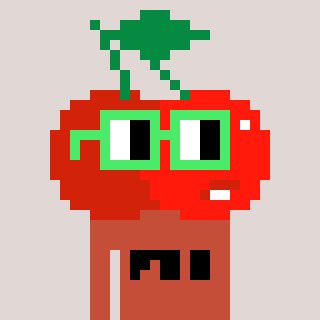
a pixel art character with square light green glasses, a cherry-shaped head and a rust-colored body on a warm background